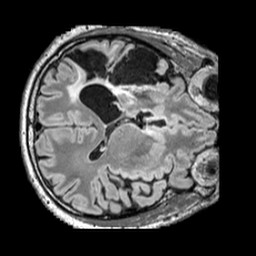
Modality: FLAIR
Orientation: axial
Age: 50
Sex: male
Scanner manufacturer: siemens
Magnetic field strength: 3 T
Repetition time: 5 s
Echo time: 0.387 s